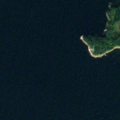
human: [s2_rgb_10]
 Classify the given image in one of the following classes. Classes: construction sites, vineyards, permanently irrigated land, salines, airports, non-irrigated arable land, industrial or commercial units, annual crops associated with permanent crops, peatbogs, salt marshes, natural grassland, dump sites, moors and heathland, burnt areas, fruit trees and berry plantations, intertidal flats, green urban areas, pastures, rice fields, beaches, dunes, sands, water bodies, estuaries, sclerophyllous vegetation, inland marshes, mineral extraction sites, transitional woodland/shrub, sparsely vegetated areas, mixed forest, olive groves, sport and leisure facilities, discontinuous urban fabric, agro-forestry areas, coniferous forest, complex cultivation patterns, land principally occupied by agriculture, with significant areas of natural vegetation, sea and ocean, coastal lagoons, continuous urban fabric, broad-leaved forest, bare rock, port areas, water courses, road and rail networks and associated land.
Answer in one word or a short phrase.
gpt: coniferous forest, sea and ocean